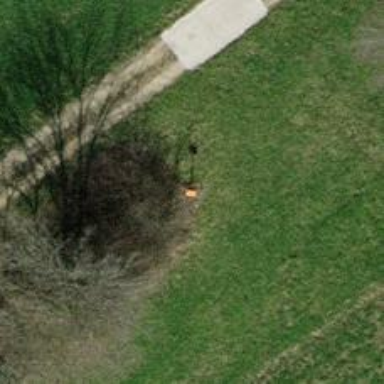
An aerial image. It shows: Pole supporting roof covering pipeline marker.